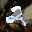
Label: 2